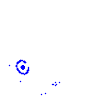
Particle: kaon